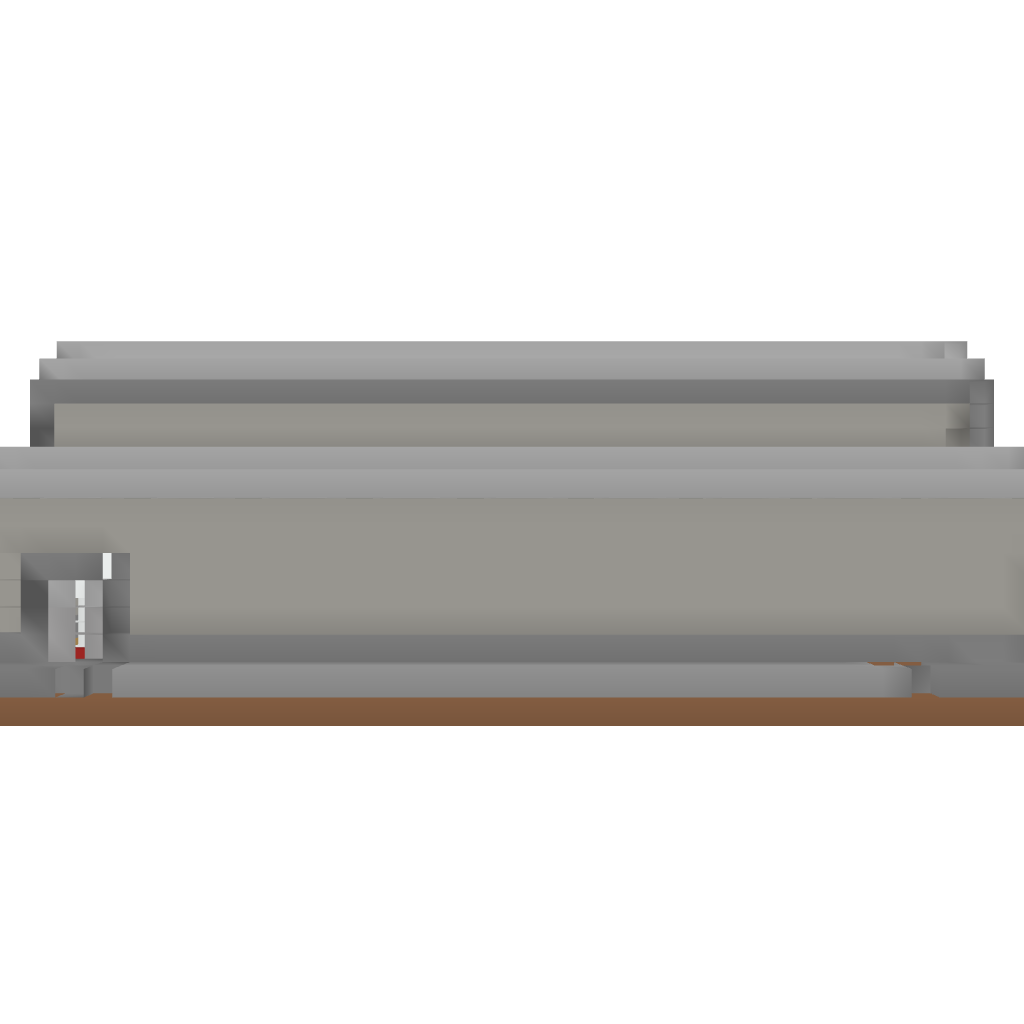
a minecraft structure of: theater